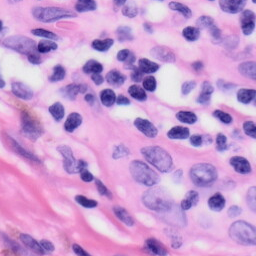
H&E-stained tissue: Skin